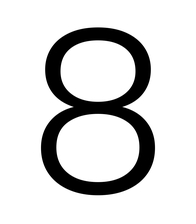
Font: Poppins-Light